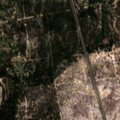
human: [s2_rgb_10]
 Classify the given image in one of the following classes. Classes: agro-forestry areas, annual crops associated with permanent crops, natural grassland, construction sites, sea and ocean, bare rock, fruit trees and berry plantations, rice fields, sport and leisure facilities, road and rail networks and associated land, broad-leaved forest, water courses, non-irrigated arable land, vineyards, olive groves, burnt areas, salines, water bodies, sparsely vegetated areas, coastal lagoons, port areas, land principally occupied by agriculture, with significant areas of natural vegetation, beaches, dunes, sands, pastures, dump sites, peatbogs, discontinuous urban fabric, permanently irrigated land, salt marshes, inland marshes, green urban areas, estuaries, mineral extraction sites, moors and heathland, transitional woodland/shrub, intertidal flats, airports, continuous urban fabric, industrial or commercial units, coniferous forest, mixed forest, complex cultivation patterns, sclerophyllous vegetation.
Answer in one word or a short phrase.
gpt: coniferous forest, mixed forest, transitional woodland/shrub